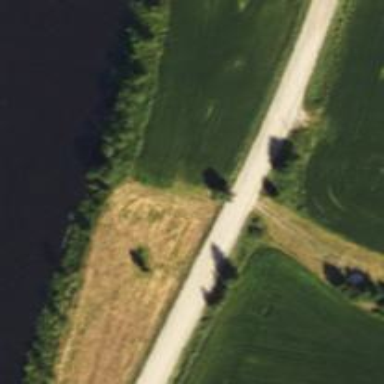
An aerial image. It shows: Unclassified road.